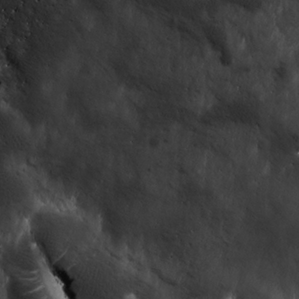
Label: non_frost